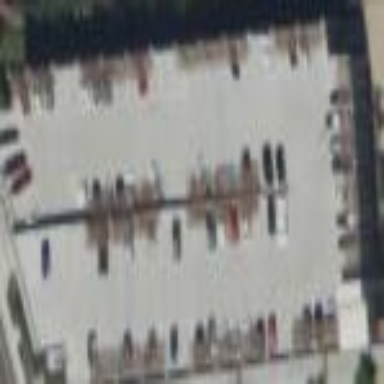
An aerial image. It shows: Multi-storey parking building.